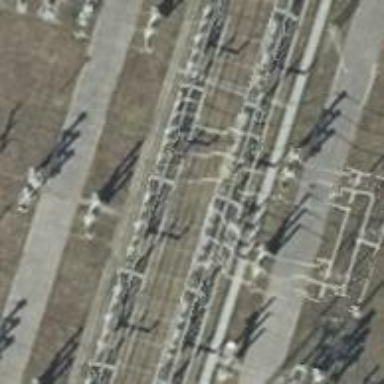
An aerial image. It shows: Busbar power line with 3 cables.